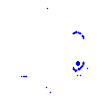
Particle: kaon